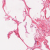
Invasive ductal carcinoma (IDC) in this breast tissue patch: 0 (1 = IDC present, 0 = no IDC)